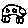
Label: car